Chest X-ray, PA view. Patient: 52 years old, sex F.
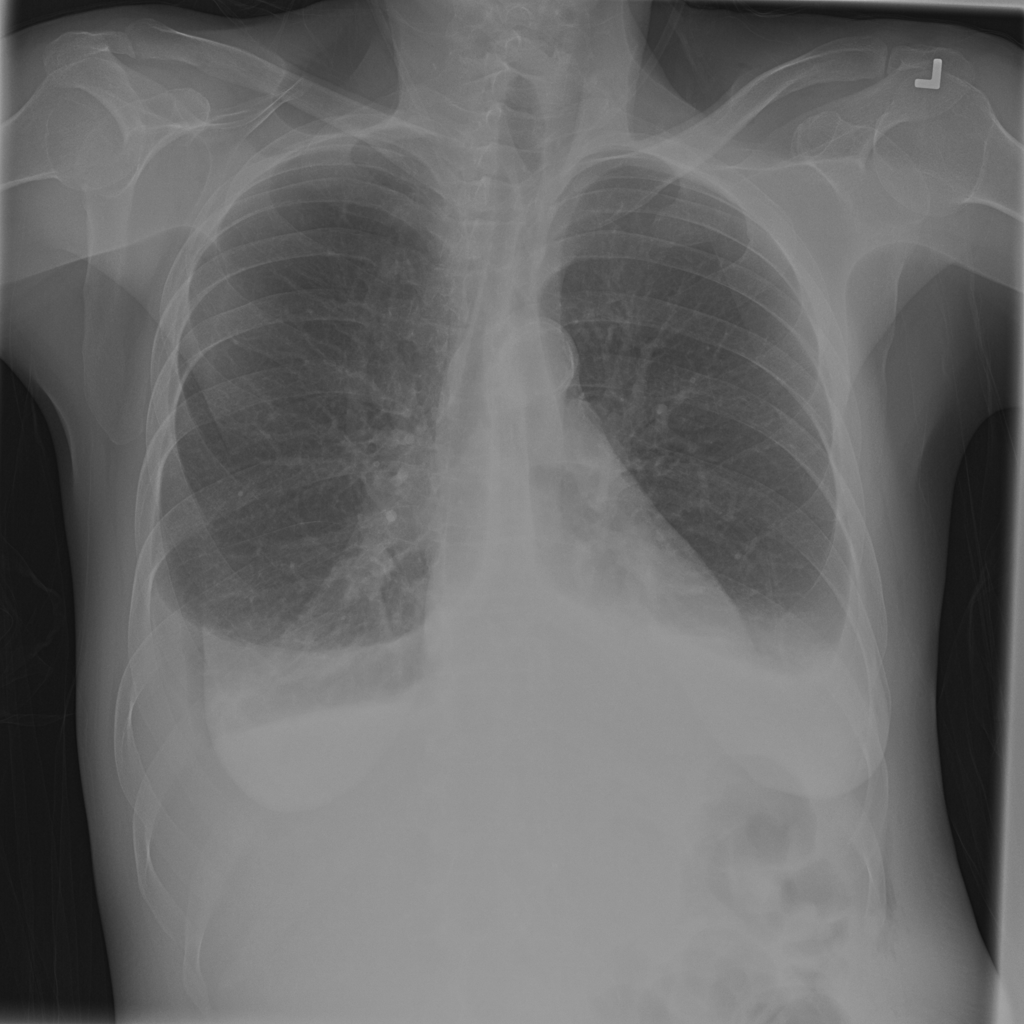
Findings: Effusion